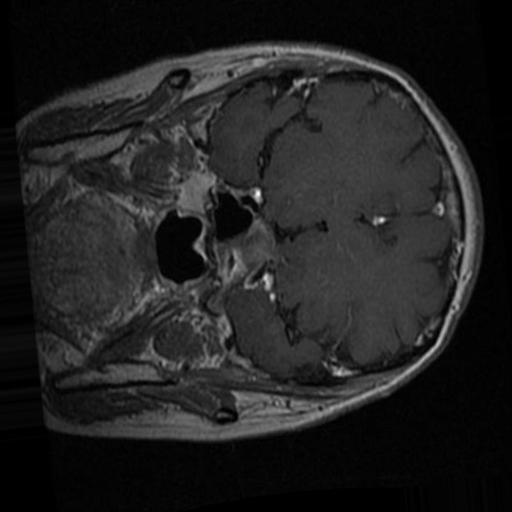
Label: brain_tumor